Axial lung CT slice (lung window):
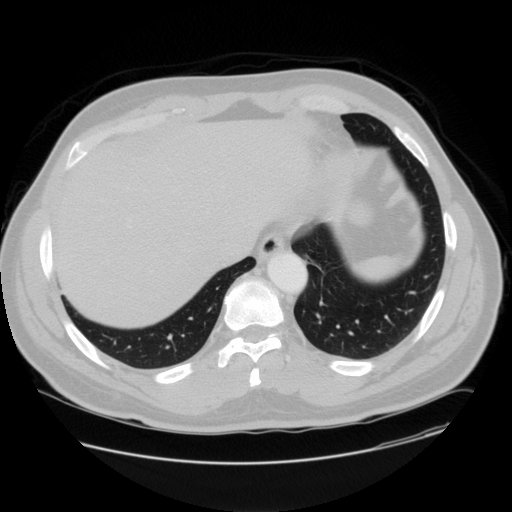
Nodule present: no